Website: apple
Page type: delivery-shipping
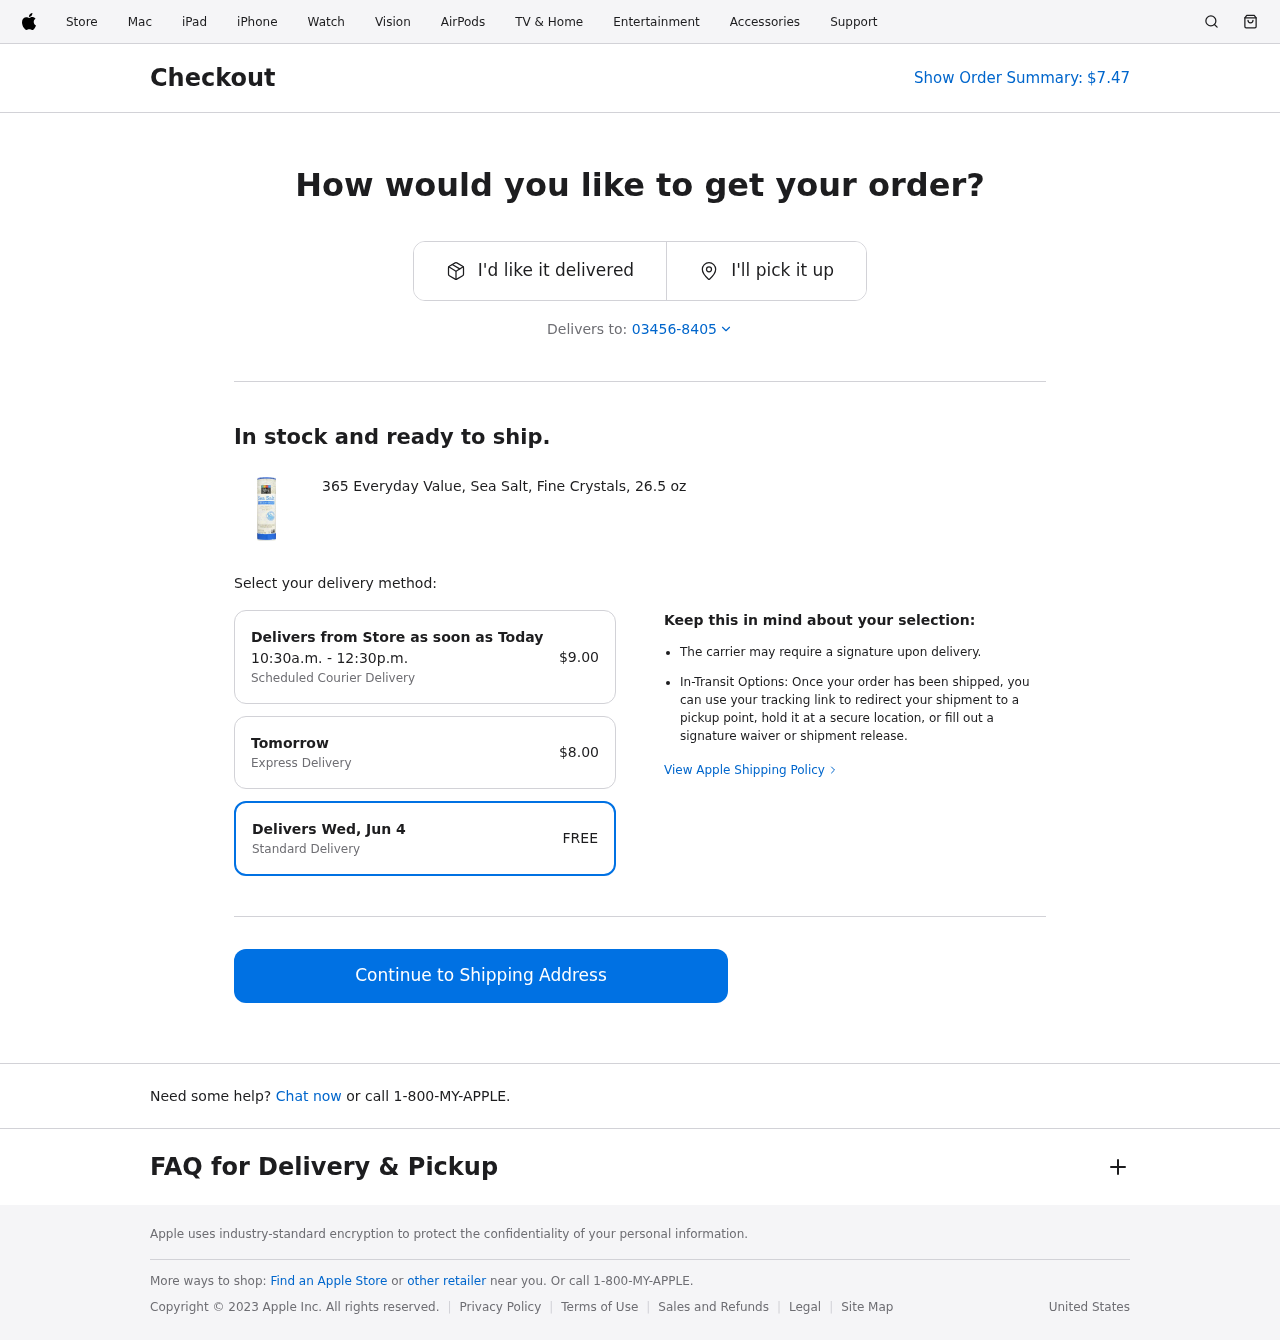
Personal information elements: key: PII_POSTCODE_FULL
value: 03456-8405
Product elements: key: PRODUCT1_NAME
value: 365 Everyday Value, Sea Salt, Fine Crystals, 26.5 oz
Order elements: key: ORDER_TOTAL
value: $7.47
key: ORDER_DELIVERY_DATE_SAMEDAY
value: Today
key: ORDER_SHIPPING_COST_SAMEDAY
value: $9.00
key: ORDER_DELIVERY_DATE_EXPRESS
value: Tomorrow
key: ORDER_SHIPPING_COST_EXPRESS
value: $8.00
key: ORDER_DELIVERY_DATE
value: Delivers Wed, Jun 4
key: ORDER_SHIPPING_COST
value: FREE